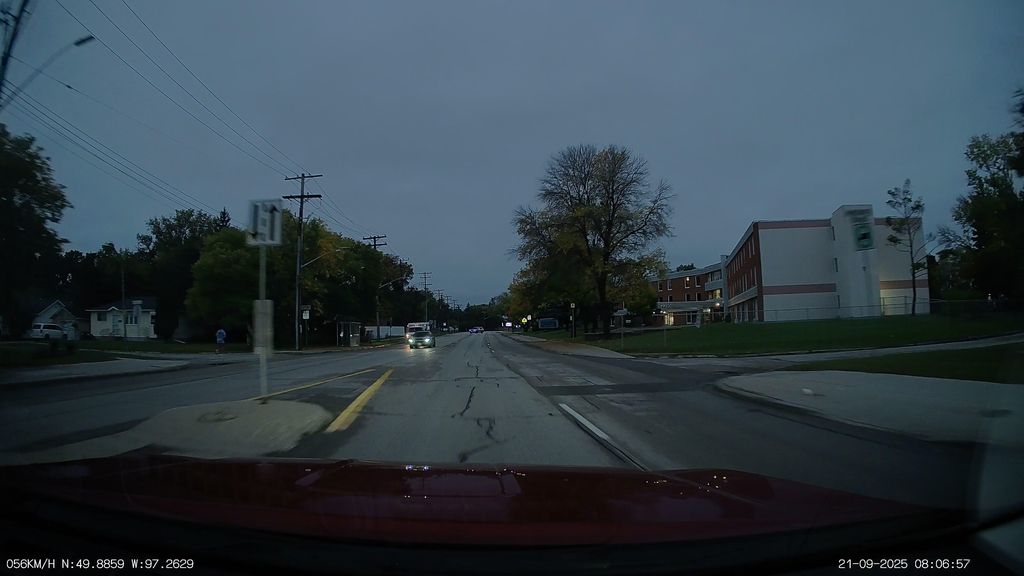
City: winnipeg